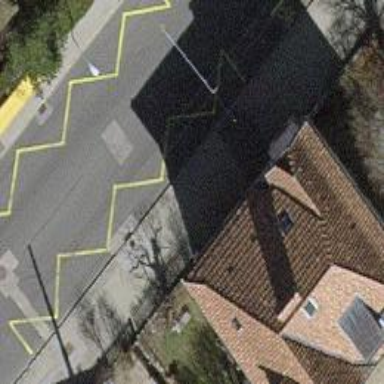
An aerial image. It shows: Bus stop with platform for public transport.